Field crop: maize
Growth stage: 2
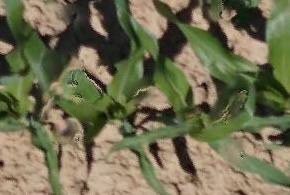
Species: maize